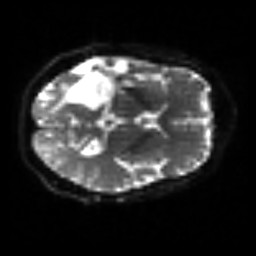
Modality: sbref
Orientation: axial
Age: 58
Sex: female
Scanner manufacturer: siemens
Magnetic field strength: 3 T
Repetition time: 3.2 s
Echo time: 0.081 s